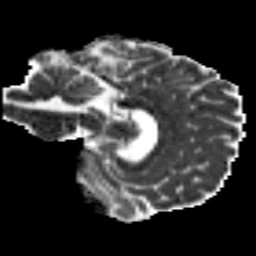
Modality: MD
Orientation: sagittal
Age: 28
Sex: male
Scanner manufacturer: siemens
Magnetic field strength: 3 T
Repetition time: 8.8 s
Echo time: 0.085 s